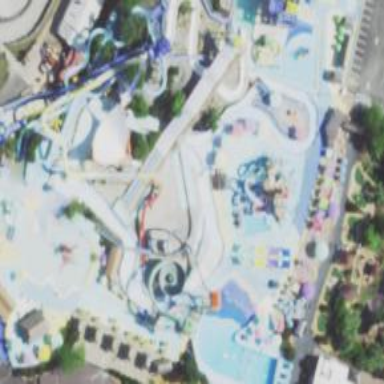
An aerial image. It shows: Water slide attraction.